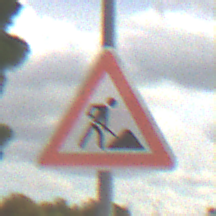
Verkehrszeichen: Arbeitsstelle
Umgebung: Outdoor, Suburban
Tageszeit: MorningAfternoon
Wetter: PartlyCloudy
Licht: Natural
Jahreszeit: NotSpecified
Kontrast: HighContrast